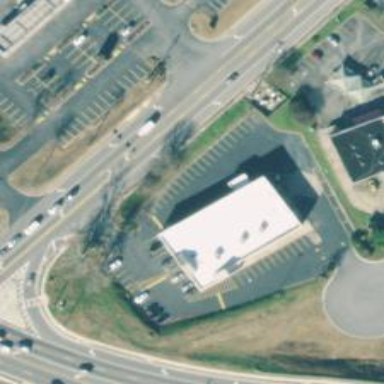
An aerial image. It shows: Commercial building housing variety store.